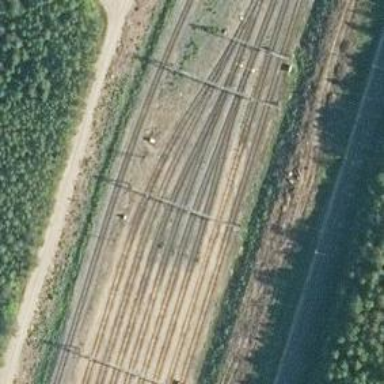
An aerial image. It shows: Railway signal.